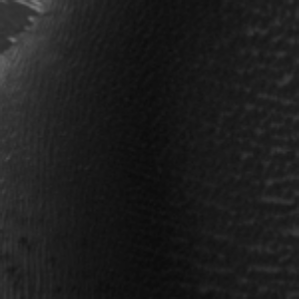
Label: frost